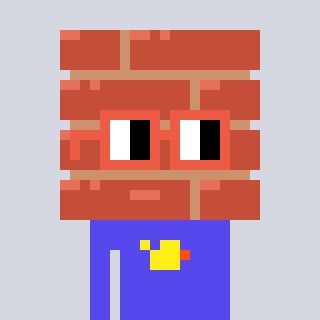
a pixel art character with square orange glasses, a wall-shaped head and a computerblue-colored body on a cool background